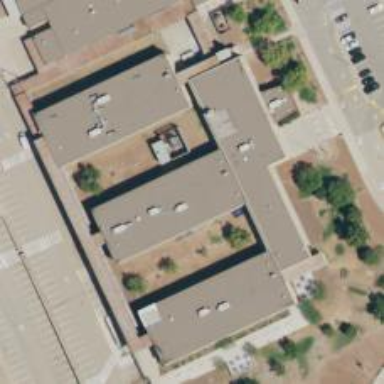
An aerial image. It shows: School.